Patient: sex F, age 19
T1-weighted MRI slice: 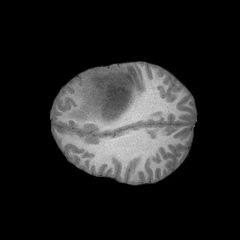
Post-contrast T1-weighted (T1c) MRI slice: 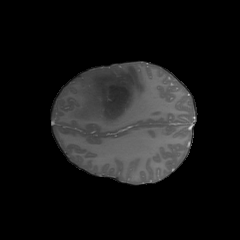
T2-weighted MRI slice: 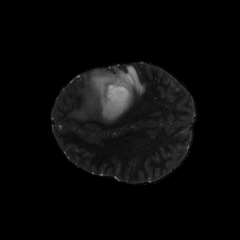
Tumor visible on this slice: yes
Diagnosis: Astrocytoma, IDH-mutant
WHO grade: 4